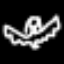
Label: angel